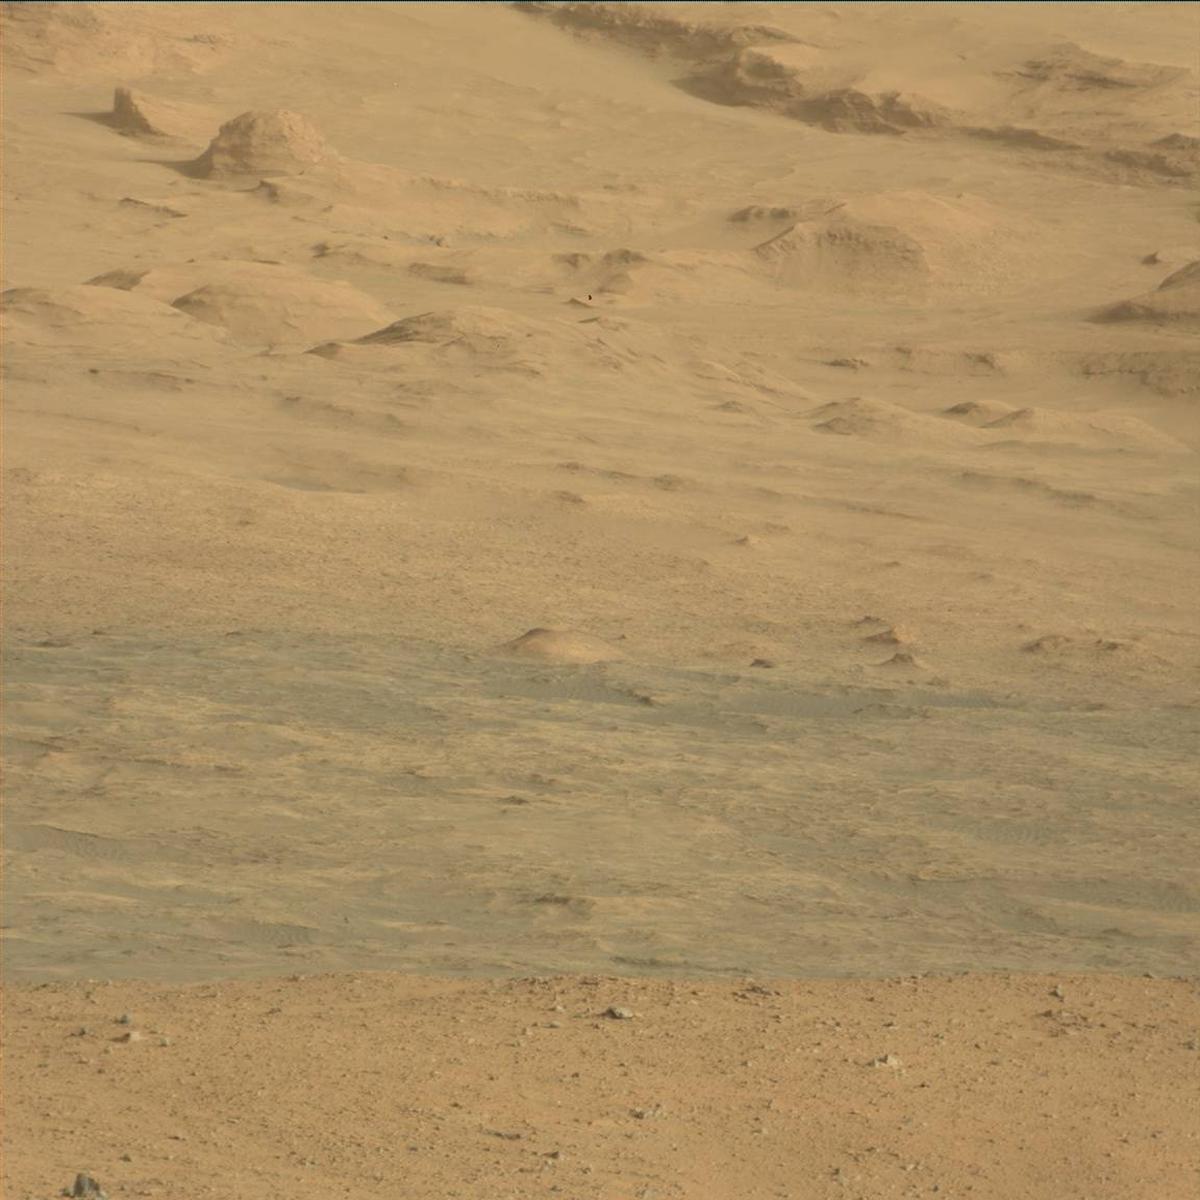
Terrain classes present: Bedrock, Ridge, Rock, Sand / Soil